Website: walmart
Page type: customer-info-address
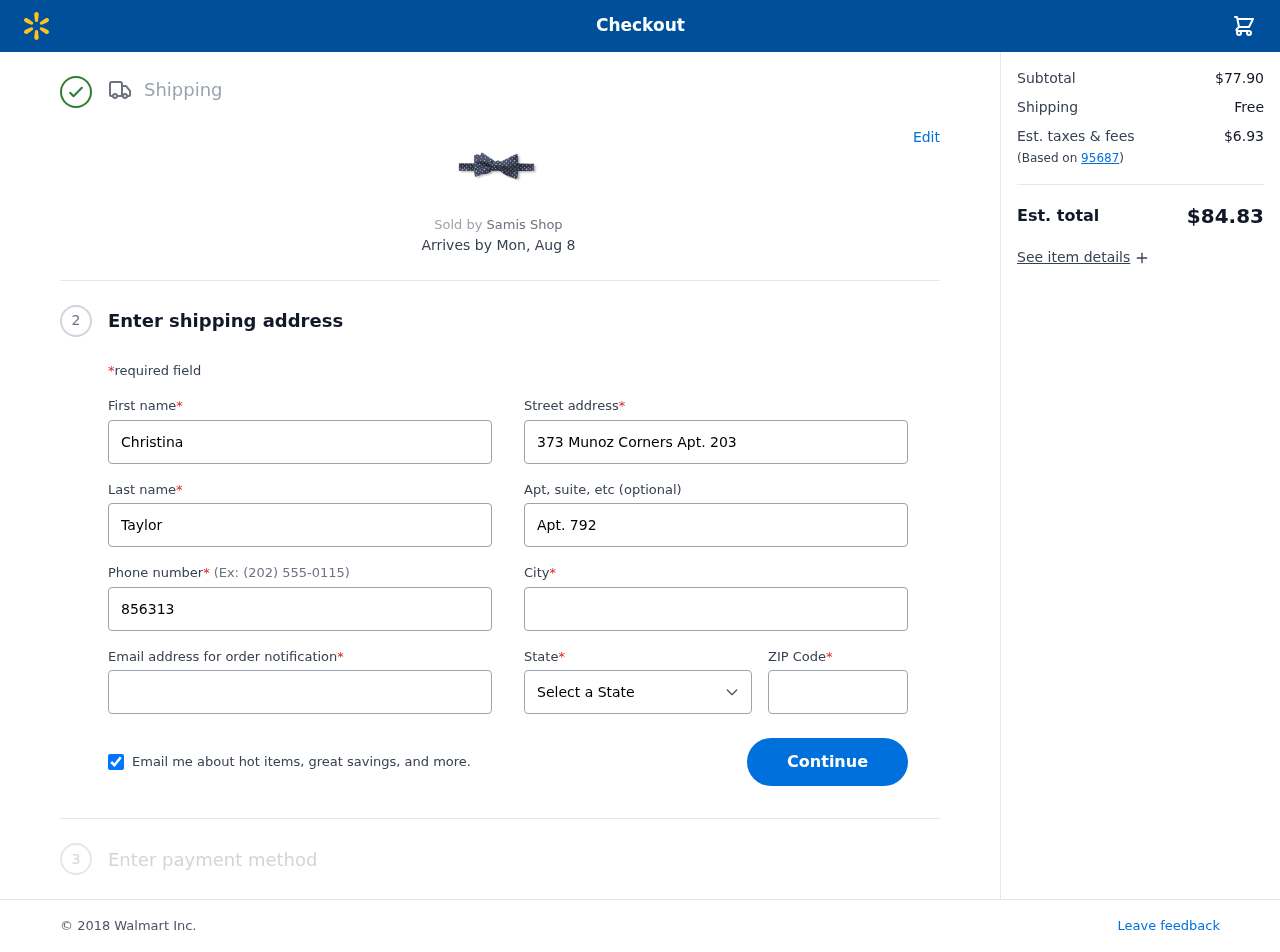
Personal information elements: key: PII_CITY
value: Walkerfort
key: PII_EMAIL
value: ctaylor@hotmail.com
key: PII_FIRSTNAME
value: Christina
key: PII_LASTNAME
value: Taylor
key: PII_PHONE
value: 8563133734
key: PII_POSTCODE
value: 95687
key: PII_STATE
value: Wisconsin
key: PII_STREET
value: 373 Munoz Corners Apt. 203
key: PII_STREET2
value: Apt. 792
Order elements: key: ORDER_DELIVERY_DATE
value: Mon, Aug 8
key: ORDER_SUBTOTAL
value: $77.90
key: ORDER_SHIPPING_COST
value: Free
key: ORDER_TAX
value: $6.93
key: ORDER_TOTAL
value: $84.83